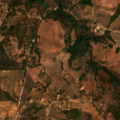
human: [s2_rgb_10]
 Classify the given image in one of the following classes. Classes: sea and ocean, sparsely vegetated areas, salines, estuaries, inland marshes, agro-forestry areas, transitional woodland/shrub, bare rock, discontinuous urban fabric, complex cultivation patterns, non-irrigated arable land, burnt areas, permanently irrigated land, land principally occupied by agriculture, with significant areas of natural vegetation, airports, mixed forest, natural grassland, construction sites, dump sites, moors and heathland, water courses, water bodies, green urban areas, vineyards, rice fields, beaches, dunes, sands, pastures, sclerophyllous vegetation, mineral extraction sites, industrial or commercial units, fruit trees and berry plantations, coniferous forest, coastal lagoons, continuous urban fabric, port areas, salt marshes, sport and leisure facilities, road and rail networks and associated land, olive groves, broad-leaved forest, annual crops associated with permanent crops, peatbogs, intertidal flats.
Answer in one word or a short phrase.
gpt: complex cultivation patterns, land principally occupied by agriculture, with significant areas of natural vegetation, broad-leaved forest